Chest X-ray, AP view. Patient: 57 years old, sex M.
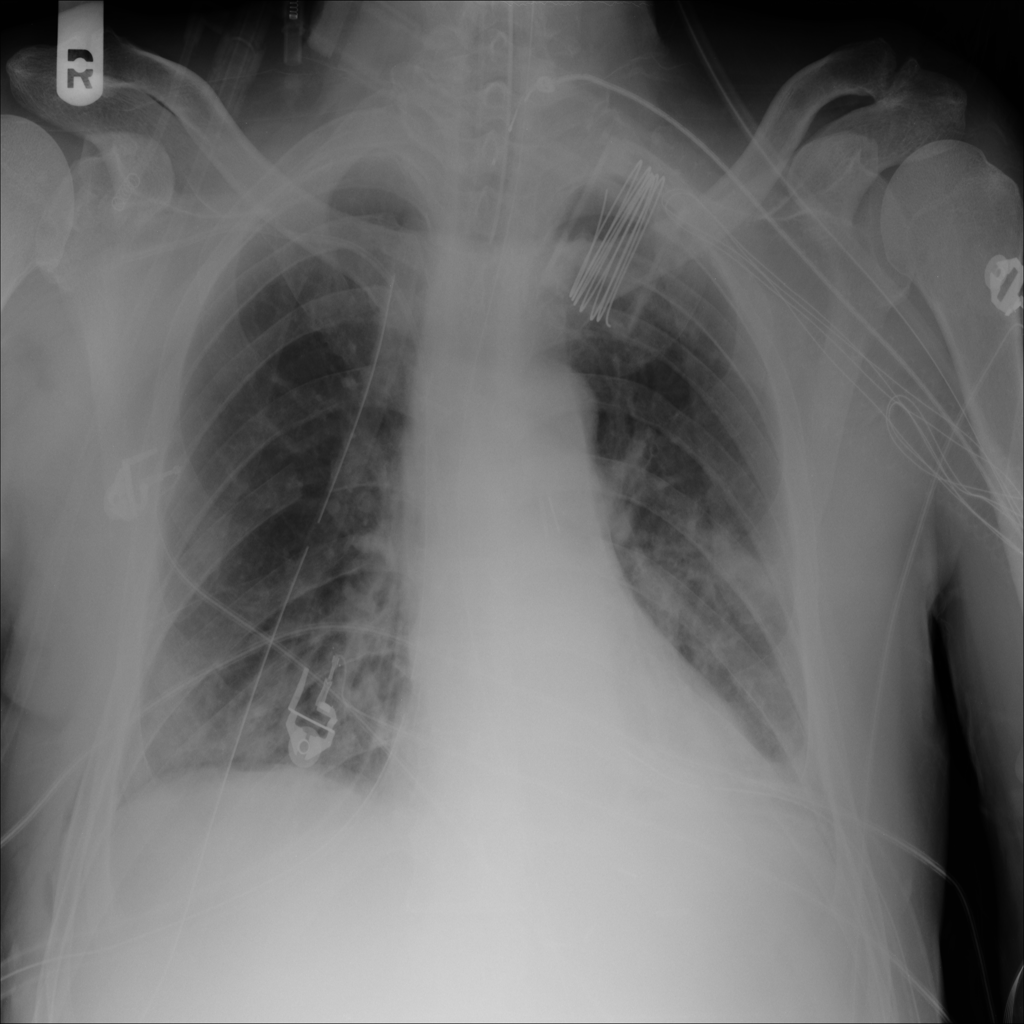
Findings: Emphysema, Infiltration